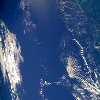
Label: water